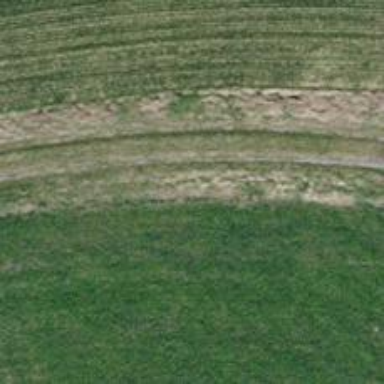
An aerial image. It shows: Track with grade 3 pebblestone surface.